Question: I'm trying to make some excel cells mandatory so that a message can be displayed, if they are left blank by the user.
'''
Workbook workbook = new XSSFWorkbook();
Sheet sheet = workbook.createSheet("Data Validation");
DataValidationHelper dataValidationHelper = sheet.getDataValidationHelper();
DataValidationConstraint lengthConstraint = dataValidationHelper.createTextLengthConstraint(
DataValidationConstraint.OperatorType.BETWEEN, "2", "45");
CellRangeAddressList cellList = new CellRangeAddressList(0, 0, 1, 1);
DataValidation validation = dataValidationHelper.createValidation(lengthConstraint, cellList);
validation.setErrorStyle(ErrorStyle.STOP);
validation.createErrorBox("Error", "The length must be between 2 and 45.");
validation.setEmptyCellAllowed(false);
if (validation instanceof XSSFDataValidation) {
validation.setSuppressDropDownArrow(false);
validation.setShowErrorBox(true);
} else {
validation.setSuppressDropDownArrow(true);
}
sheet.addValidationData(validation);
Row row = sheet.createRow(0);
Cell cell = row.createCell(1);
cell.setCellValue("Text");
'''
I used 'validation.setEmptyCellAllowed(false);' and expected that it should prevent cells from being emptied but it does not work. The cell/s on which this constraint is enforced are however, validated for length which is between 2 and 45 characters.
Why does 'validation.setEmptyCellAllowed(false);' not work in this case? How to make a cell mandatory so that it cannot be left blank?
---
When the 'validation.setEmptyCellAllowed(false);' method is used, it seems the validation constraint is correctly applied in Excel.

The checkbox is unchecked. Excel still allows the cells on which this constraint is enforced to be left blank.
The purpose of in Excel may be different that I do not understand. Anyway I need to make certain cells mandatory. If an attempt is made to empty them then, it should be rejected and an appropriate error message should be displayed. It may require some Visual Basic tricks/code to be embedded in Excel.
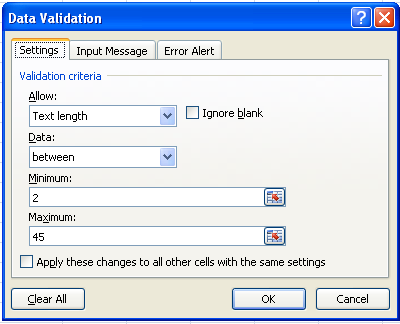
Answer: Ignore blank does not accomplish what you want it to. In a situation as you describe, when the user is typing into the cell, it prevents him creating a blank entry. However, it does NOT prevent him exiting data entry mode (e.g. using ) which will also leave the cell blank. It also does not prevent him from selecting the cell, and hitting without going into data entry.
Depending on exactly what you want to do, you can use a VBA event macro to test whether the cell is blank after a certain event. Whether this should be a 'Worksheet_SelectionChange' event, 'Worksheet_Deactivate' event, 'Workbook_Close' event, or one or more other events, depends on the specifics of your project.